Interaction volume radius: 5 \u00c5
Interaction volume height: 10 \u00c5
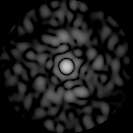
Disorder parameter: 0.8078